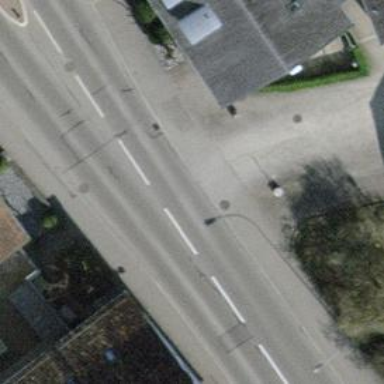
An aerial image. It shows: Unmarked crossing on the road.